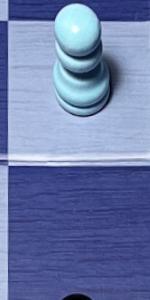
Label: Empty